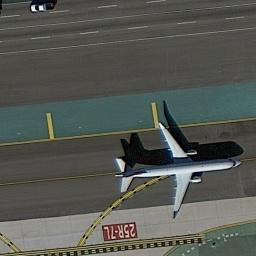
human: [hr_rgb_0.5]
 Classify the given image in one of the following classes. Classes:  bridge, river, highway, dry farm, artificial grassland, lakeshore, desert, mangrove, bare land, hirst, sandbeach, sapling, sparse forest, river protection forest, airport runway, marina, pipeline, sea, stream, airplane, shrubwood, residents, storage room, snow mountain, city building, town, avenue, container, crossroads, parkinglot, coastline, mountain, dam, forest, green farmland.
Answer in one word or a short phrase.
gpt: airplane